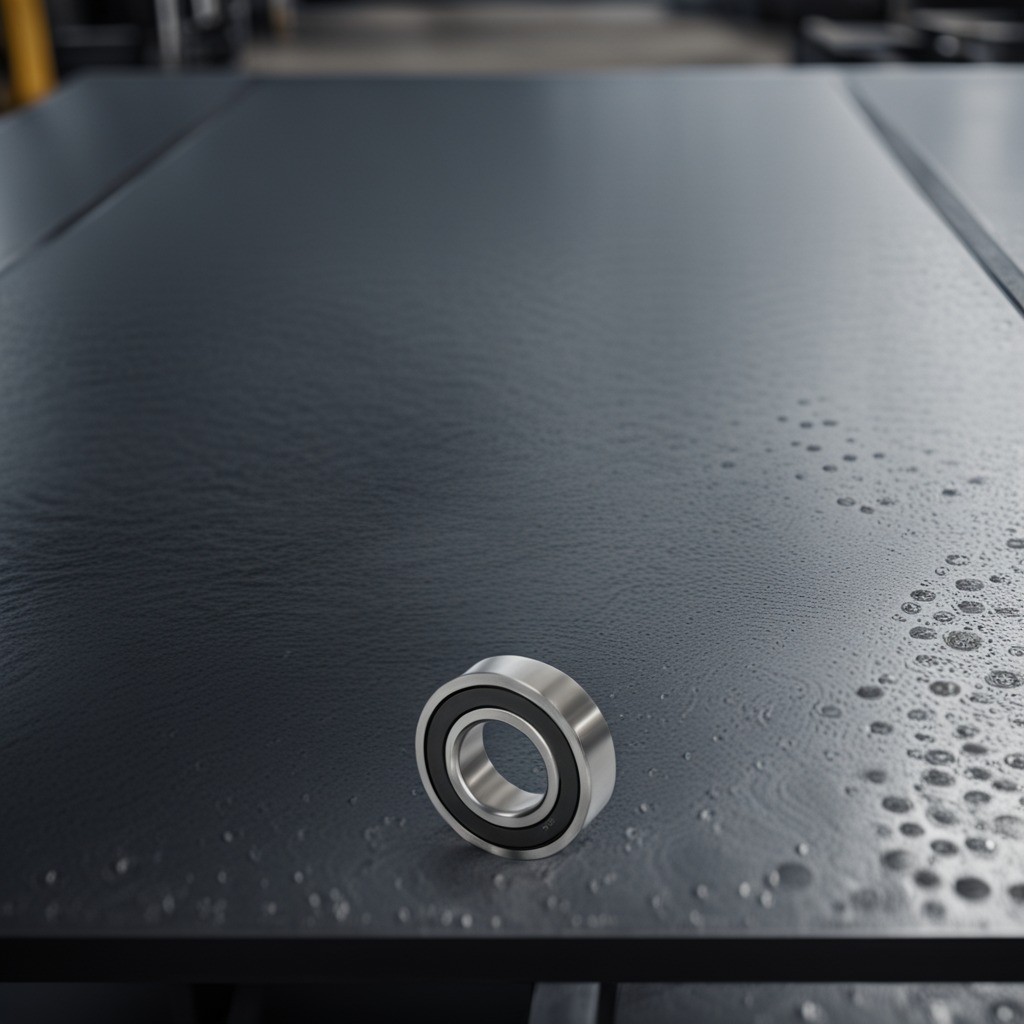
A metal ball bearing lies on the cold steel table in a mining workshop.